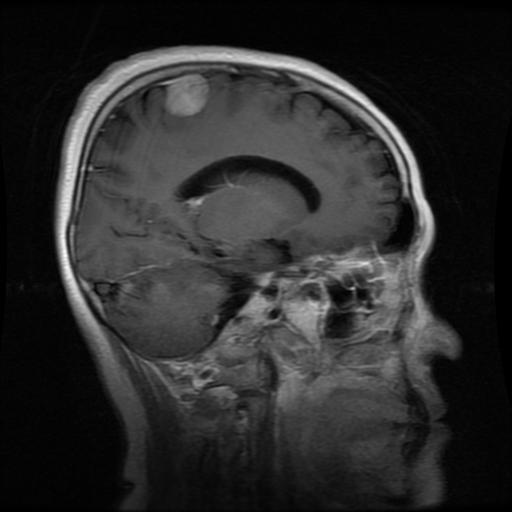
Label: meningioma